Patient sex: M
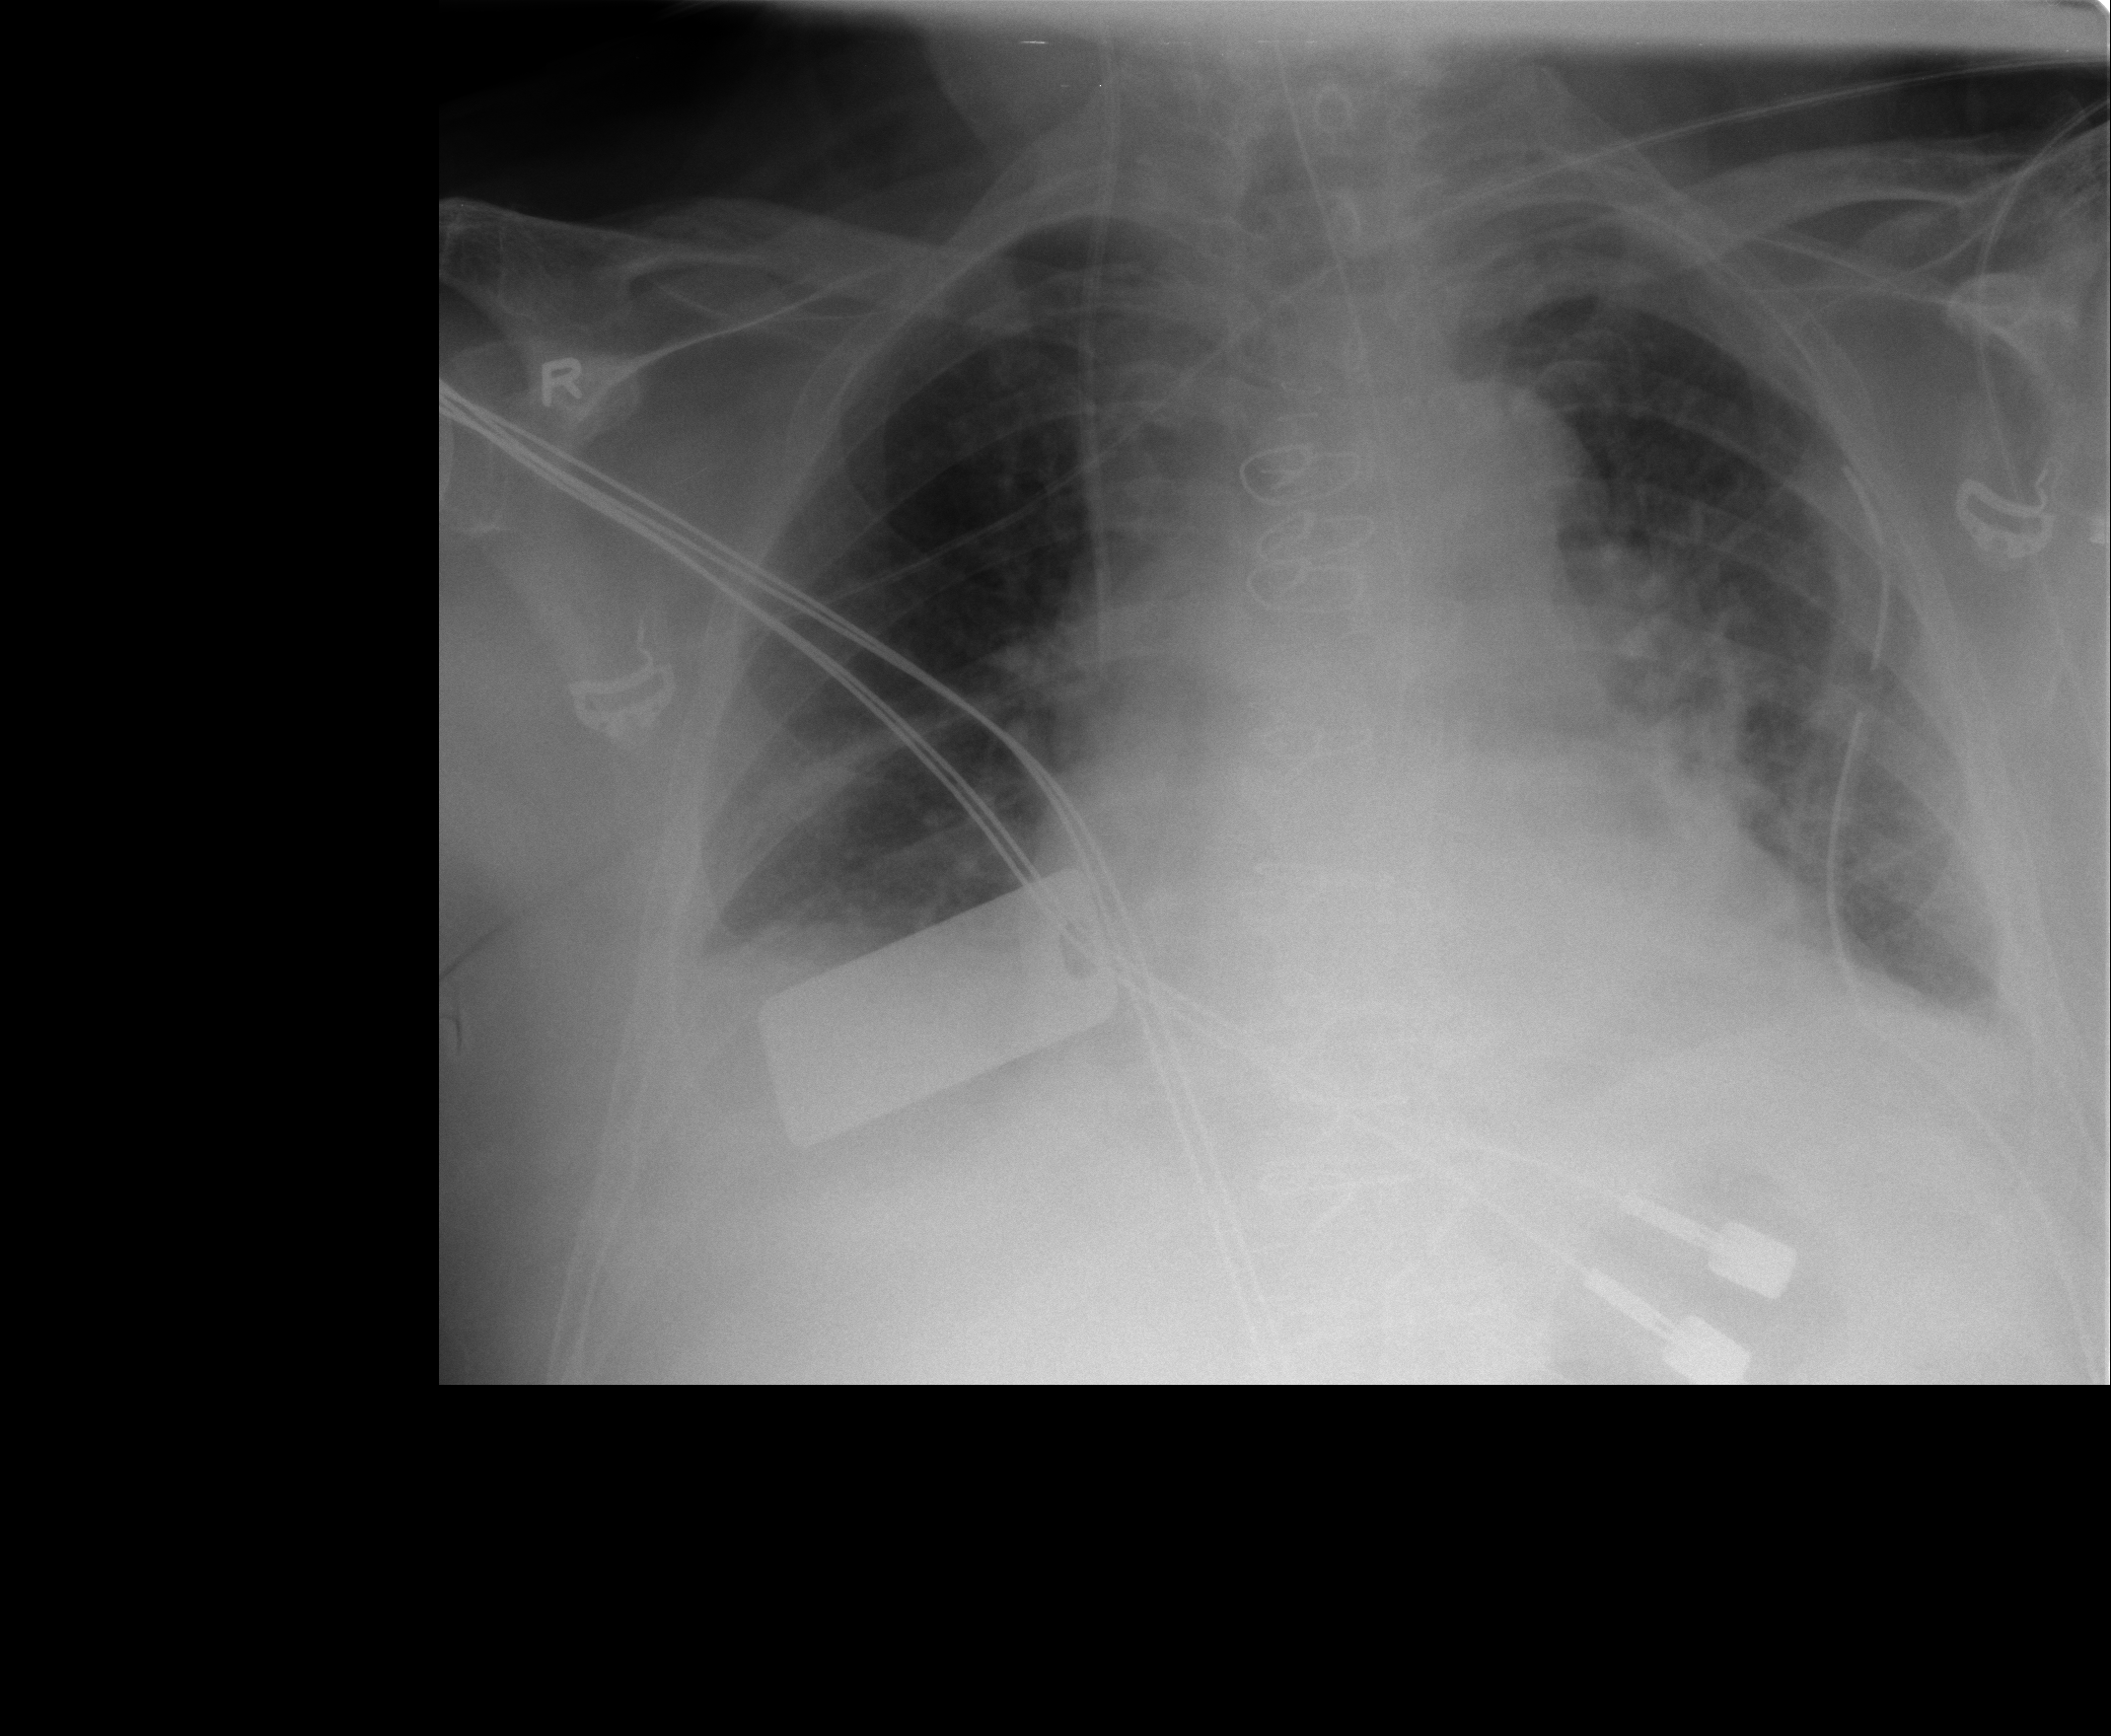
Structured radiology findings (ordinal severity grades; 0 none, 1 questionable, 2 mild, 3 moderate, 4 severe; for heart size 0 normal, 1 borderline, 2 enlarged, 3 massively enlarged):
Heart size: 2
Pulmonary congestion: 2
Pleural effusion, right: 2
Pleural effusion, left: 2
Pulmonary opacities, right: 0
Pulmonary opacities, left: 0
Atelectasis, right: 2
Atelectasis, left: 2